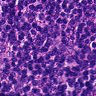
Metastatic tissue present: yes